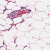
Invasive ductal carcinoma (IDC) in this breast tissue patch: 0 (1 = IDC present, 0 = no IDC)